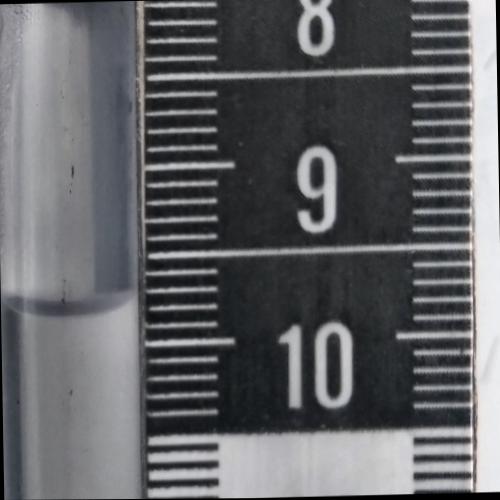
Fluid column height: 9.8 cm